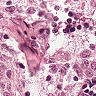
Metastatic tissue present: no